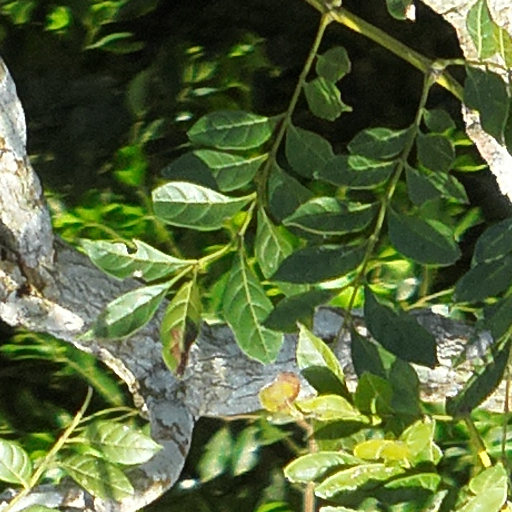
Species: Jacaranda copaia
GBIF accepted scientific name: Jacaranda copaia
Crown area (m\u00b2): 212.665